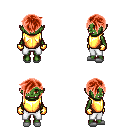
a pixel art fantasy rpg character, female body template, orc, green skin, gold chest armor, white pants, red pixie cut hairstyle, gold gloves, white slippers, four views (front, back, left, right), 2x2 character sprite sheet, small pixel art, hard edges, no anti-aliasing